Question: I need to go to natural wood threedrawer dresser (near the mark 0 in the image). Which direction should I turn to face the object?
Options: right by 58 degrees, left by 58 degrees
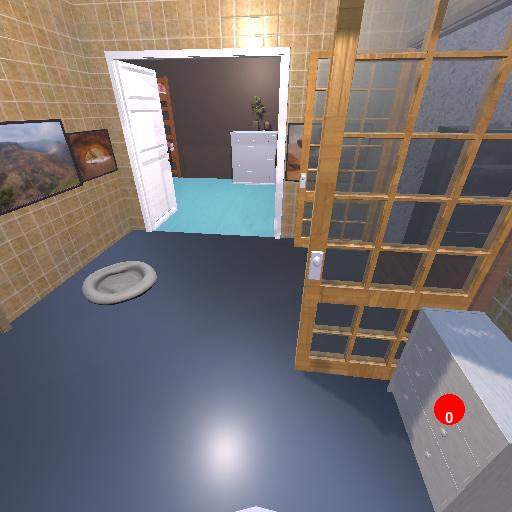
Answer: right by 58 degrees